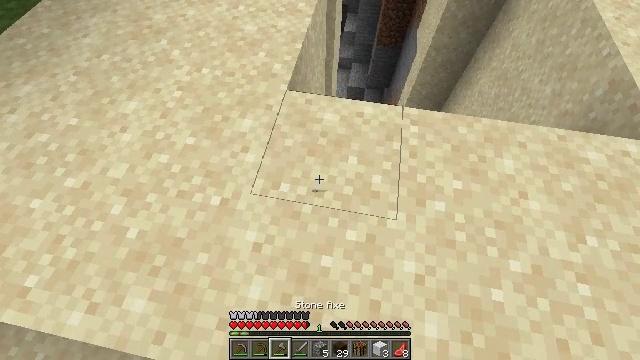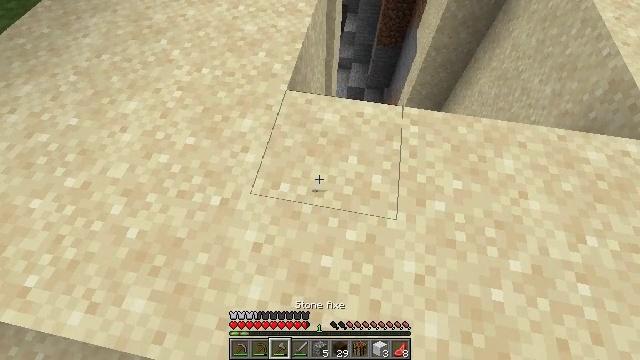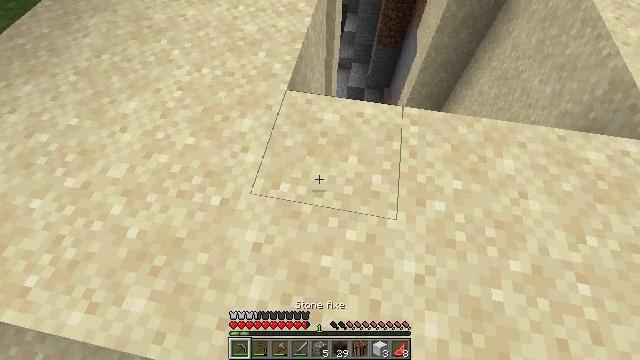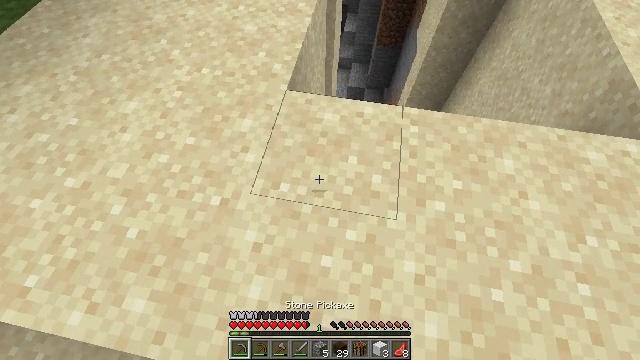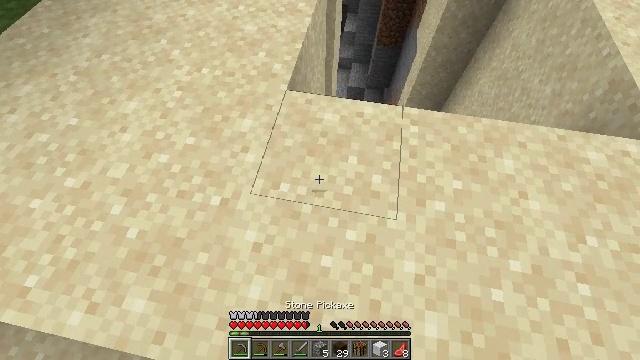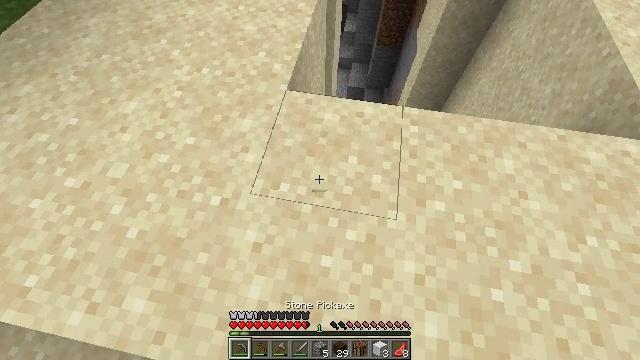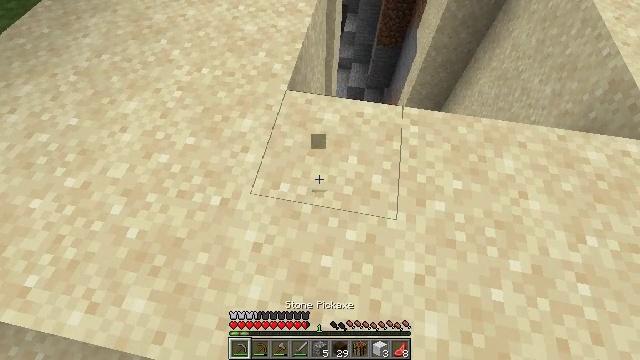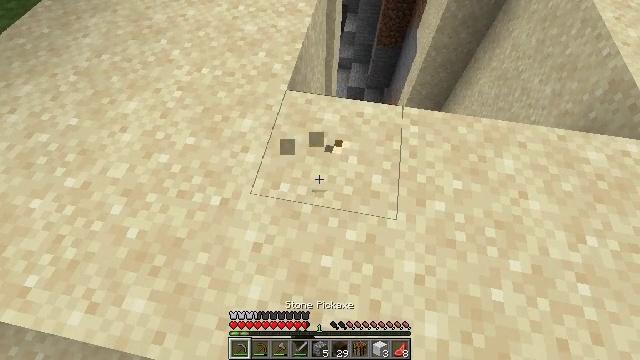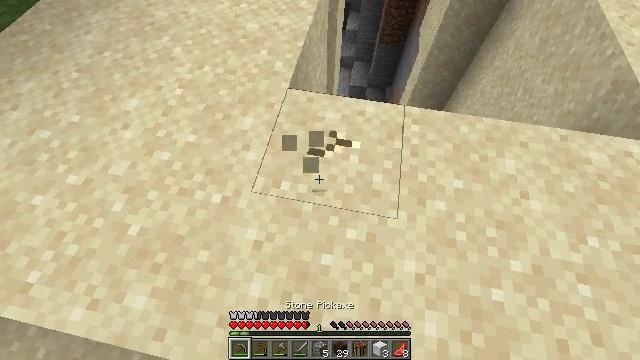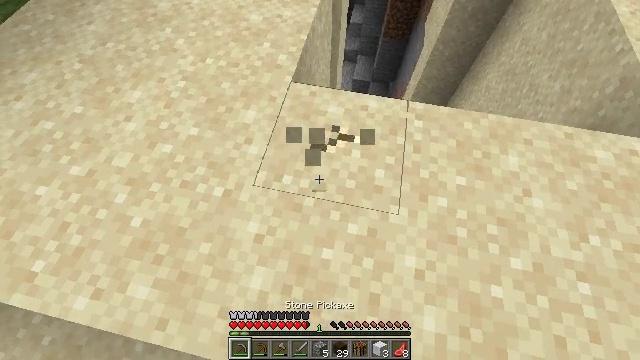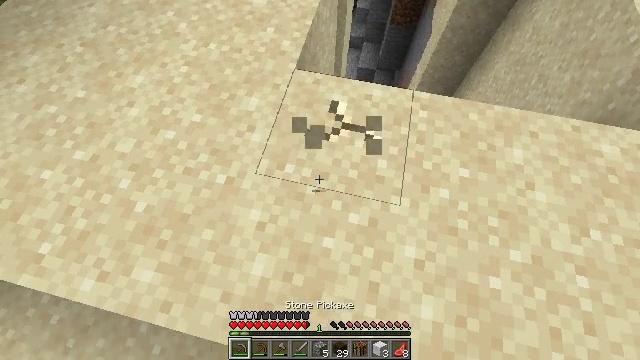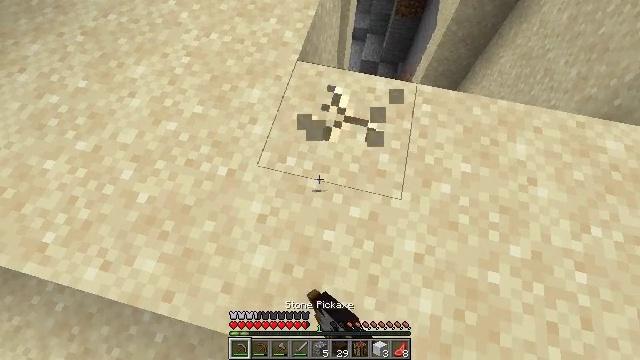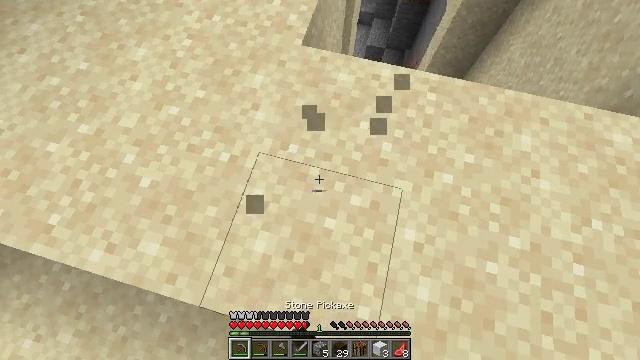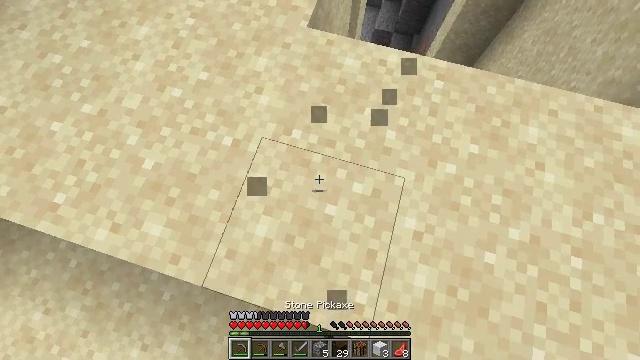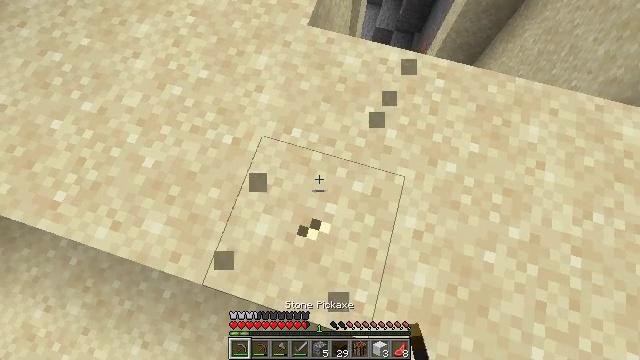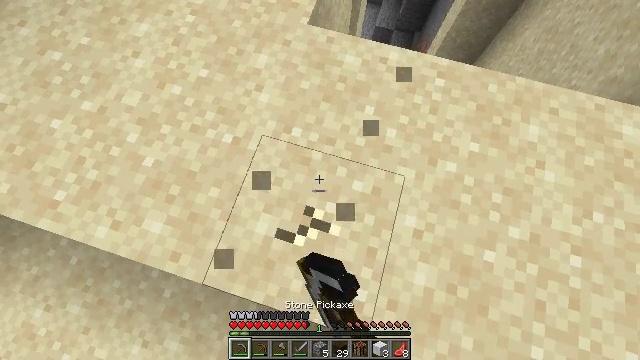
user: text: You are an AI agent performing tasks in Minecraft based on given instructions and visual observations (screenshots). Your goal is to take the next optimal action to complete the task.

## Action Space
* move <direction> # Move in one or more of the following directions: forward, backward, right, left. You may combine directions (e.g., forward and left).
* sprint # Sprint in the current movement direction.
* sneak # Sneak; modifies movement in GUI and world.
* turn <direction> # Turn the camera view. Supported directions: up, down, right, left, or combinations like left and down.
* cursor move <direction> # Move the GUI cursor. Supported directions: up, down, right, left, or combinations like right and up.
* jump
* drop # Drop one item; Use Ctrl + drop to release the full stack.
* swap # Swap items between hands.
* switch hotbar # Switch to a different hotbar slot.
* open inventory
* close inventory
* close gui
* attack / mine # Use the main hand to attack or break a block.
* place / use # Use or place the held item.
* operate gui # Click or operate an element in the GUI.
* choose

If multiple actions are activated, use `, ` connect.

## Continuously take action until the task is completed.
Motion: motion action
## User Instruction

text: Mine sand by the water.
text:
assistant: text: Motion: no_op
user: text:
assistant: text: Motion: switch to hotbar 1
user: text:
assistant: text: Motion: switch to hotbar 1
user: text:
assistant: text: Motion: switch to hotbar 1
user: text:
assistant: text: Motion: no_op
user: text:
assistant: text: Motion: attack / mine
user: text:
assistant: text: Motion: attack / mine
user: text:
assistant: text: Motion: attack / mine
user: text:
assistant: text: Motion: turn down, attack / mine
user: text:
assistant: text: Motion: turn left and down, attack / mine
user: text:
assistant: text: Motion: turn down, attack / mine
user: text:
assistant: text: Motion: turn left and down, attack / mine
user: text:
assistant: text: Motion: turn left and down, attack / mine
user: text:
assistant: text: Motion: attack / mine
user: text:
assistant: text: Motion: attack / mine
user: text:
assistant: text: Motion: attack / mine
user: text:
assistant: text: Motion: attack / mine
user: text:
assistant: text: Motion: attack / mine
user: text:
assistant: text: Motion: attack / mine
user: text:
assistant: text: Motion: attack / mine
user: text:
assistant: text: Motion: attack / mine
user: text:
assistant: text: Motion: attack / mine
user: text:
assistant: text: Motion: attack / mine
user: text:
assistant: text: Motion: attack / mine
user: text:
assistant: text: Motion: attack / mine
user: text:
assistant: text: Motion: attack / mine
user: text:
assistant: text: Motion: attack / mine
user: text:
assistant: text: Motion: attack / mine
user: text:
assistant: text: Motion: attack / mine
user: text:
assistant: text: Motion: attack / mine